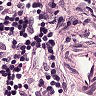
Metastatic tissue present: no